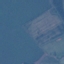
Land use / land cover class: Pasture